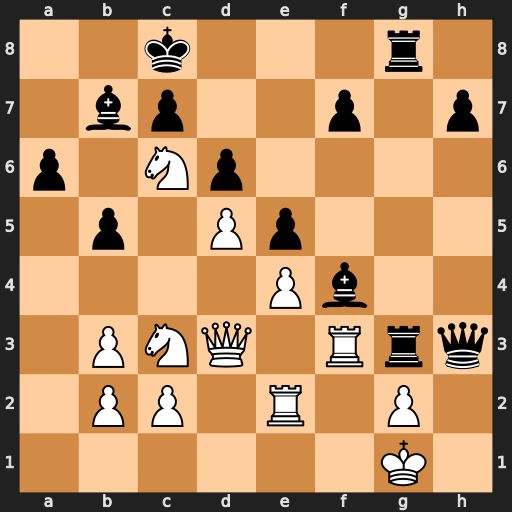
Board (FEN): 2k3r1/1bp2p1p/p1Np4/1p1Pp3/4Pb2/1PNQ1Rrq/1PP1R1P1/6K1
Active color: w
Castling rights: -
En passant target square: -
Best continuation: Ne7+ Kb8 Nxg8